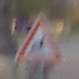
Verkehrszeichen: WildwechselLinks
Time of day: MorningAfternoon
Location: Outdoor (Urban)
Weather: PartlyCloudy
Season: NotSpecified
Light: Natural